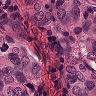
Metastatic tissue present: yes